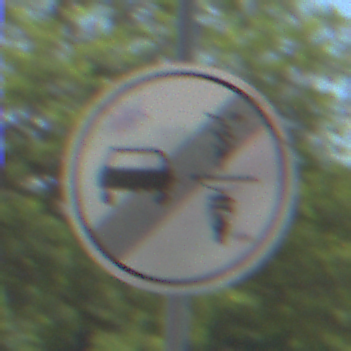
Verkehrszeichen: EndeVerbotUeberholenEinspurigeFahrzeuge
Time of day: Midday
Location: Outdoor (Nature)
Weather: Clear
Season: NotSpecified
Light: Natural